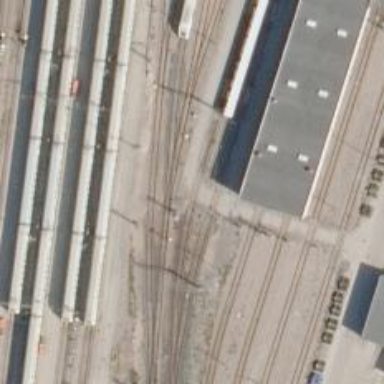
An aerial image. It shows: Railway level crossing.